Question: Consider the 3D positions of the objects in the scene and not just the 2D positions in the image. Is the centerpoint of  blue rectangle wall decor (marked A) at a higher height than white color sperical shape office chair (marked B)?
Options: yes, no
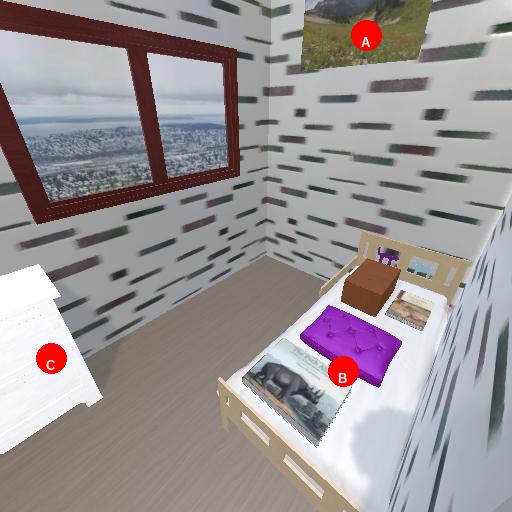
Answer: yes